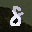
Label: 8